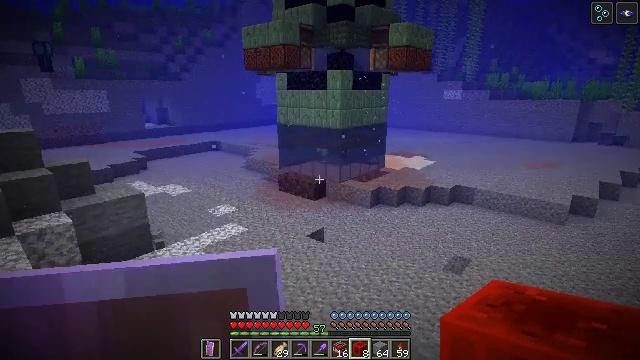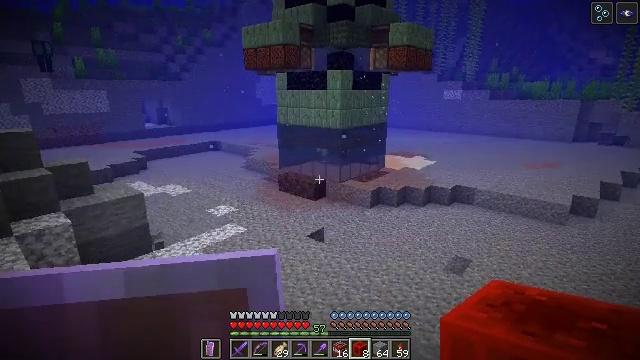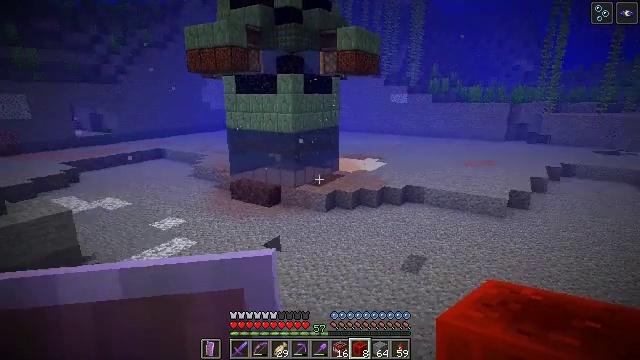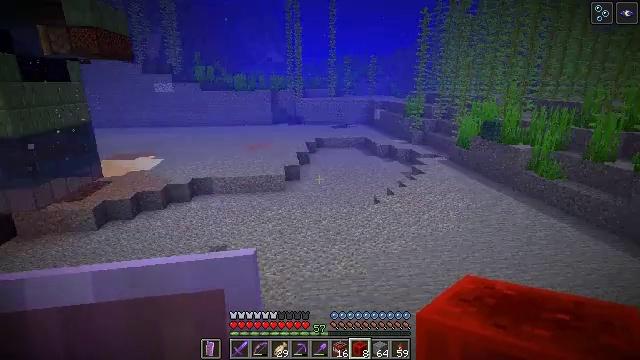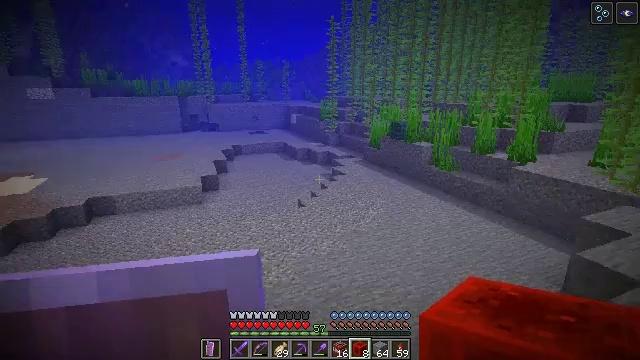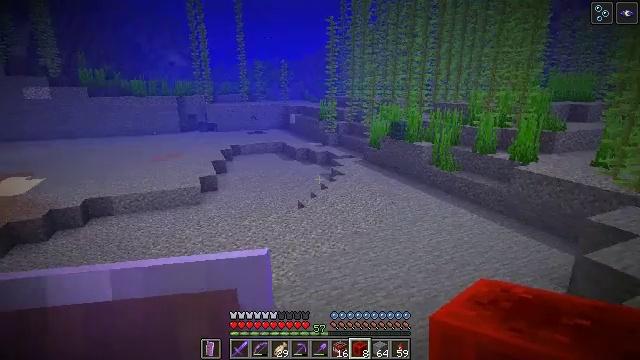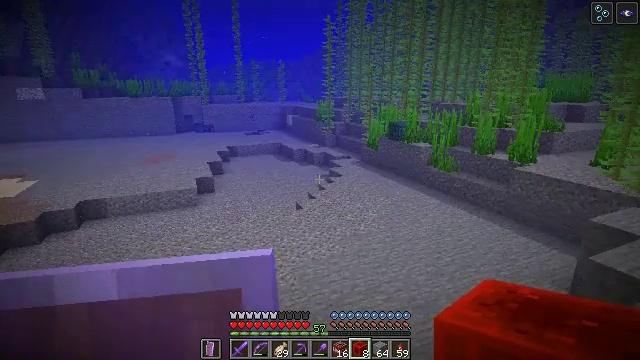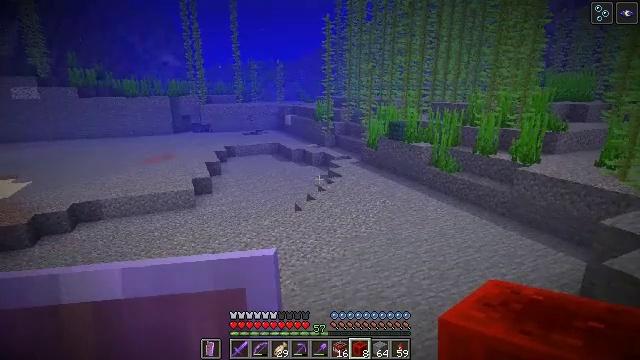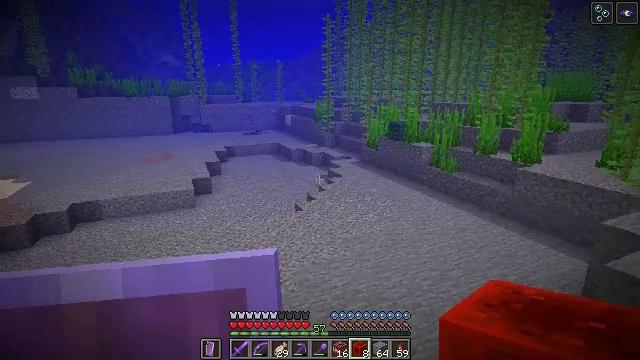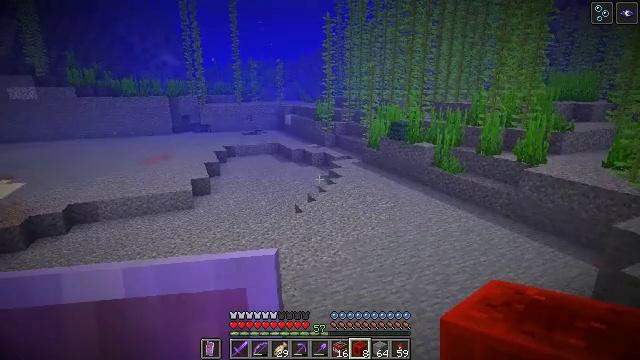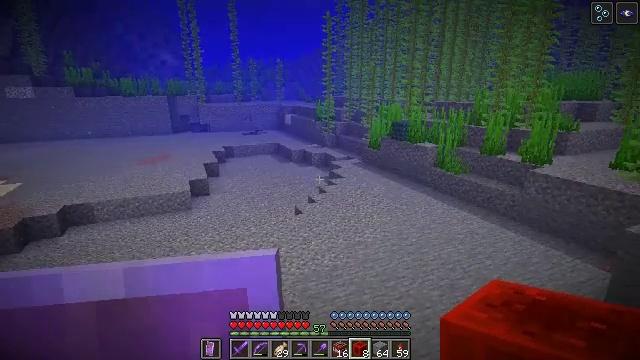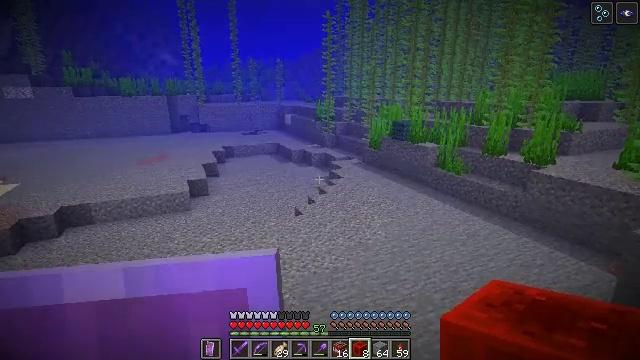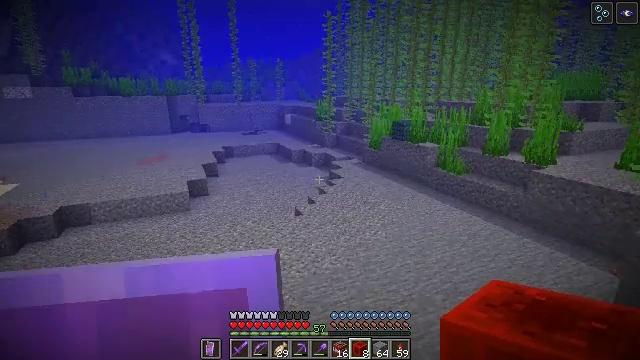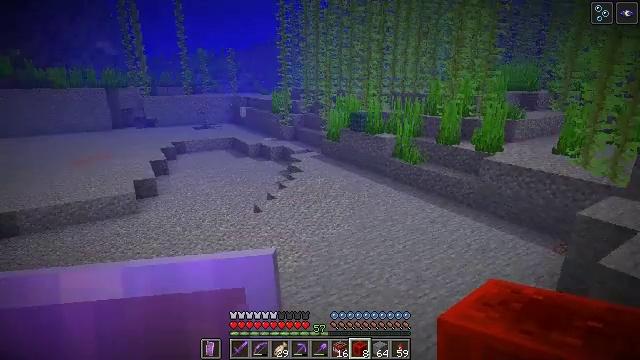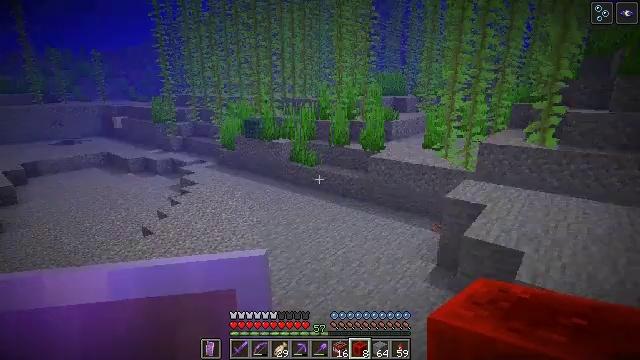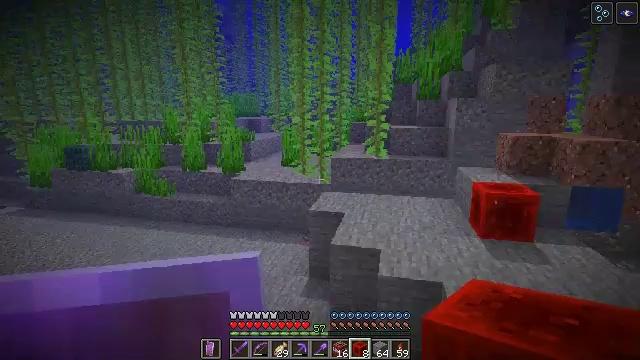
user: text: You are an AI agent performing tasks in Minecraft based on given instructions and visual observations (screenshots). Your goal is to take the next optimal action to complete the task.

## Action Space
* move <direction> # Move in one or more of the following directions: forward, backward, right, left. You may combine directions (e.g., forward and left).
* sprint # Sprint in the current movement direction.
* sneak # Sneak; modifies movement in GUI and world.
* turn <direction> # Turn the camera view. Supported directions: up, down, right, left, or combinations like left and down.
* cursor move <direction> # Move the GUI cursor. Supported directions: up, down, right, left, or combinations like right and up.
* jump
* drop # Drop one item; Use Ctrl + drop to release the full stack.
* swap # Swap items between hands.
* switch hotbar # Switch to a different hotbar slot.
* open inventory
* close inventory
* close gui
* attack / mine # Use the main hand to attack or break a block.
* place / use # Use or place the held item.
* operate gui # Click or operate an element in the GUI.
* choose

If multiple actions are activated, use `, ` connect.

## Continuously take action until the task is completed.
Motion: motion action
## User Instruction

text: Attack the ground to harvest granite.
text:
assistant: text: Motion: move forward
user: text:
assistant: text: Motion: move forward, turn right
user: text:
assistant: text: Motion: move forward, turn right and down
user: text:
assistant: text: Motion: move forward, turn right
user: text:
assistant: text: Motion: move forward
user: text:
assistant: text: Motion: move forward
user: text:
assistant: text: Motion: move forward
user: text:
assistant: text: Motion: move forward
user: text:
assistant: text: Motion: move forward
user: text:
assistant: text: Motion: move forward
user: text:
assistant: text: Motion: move forward
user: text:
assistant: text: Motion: move forward
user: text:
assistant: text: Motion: move forward, turn right and down
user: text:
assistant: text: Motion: move forward, turn right and up
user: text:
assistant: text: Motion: move forward, turn right and up
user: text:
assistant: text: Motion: move forward, turn right and up
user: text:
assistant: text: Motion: move forward, turn right
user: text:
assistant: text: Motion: move forward, turn right
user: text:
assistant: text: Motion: move forward, turn right
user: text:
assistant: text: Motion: move forward, turn right
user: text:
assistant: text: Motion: move forward
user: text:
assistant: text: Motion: move forward
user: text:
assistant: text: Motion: move forward
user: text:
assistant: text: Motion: move forward
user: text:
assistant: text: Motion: move forward
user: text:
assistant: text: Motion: move forward, turn right and down
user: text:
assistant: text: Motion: move forward, turn right and down
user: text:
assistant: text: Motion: move forward
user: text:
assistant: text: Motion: move forward
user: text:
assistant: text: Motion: move forward